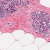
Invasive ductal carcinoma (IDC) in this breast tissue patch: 0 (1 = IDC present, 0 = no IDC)